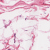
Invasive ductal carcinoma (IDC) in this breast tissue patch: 0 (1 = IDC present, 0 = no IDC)